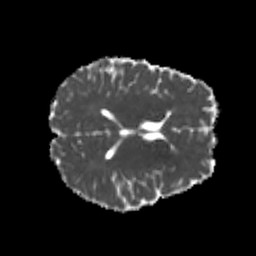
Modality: MD
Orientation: axial
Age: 25
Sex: male
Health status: healthy
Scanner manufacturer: philips
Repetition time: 7.394 s
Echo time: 0.08599 s